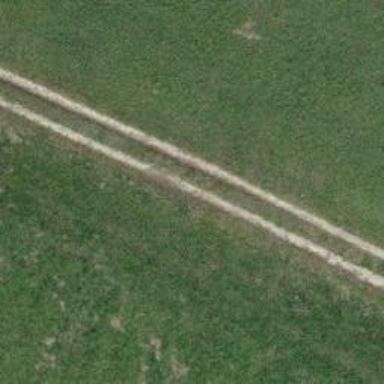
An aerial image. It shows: Track with grade2 tracktype.